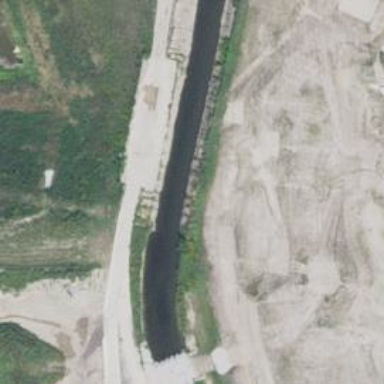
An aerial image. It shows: Man-made water canal.